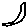
Label: moon